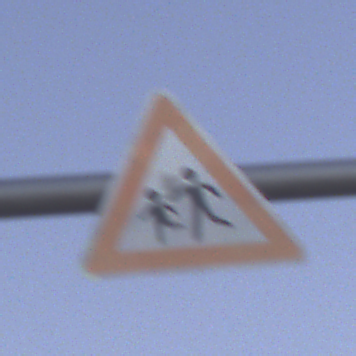
Verkehrszeichen: KinderRechts
Umgebung: Outdoor, Nature
Tageszeit: Dusk
Wetter: Clear
Licht: Natural
Jahreszeit: NotSpecified
Kontrast: LowContrast